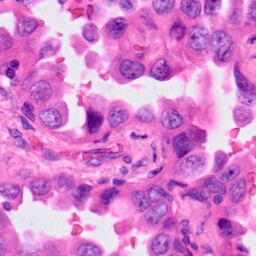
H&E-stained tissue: Lung